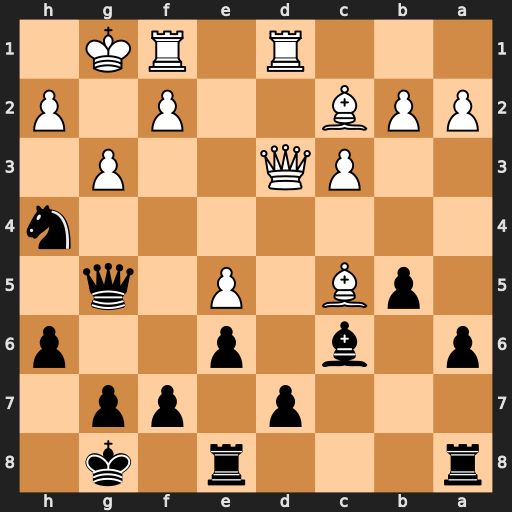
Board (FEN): r3r1k1/3p1pp1/p1b1p2p/1pB1P1q1/7n/2PQ2P1/PPB2P1P/3R1RK1
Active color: b
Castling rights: -
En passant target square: -
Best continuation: Nf3+ Qxf3 Bxf3